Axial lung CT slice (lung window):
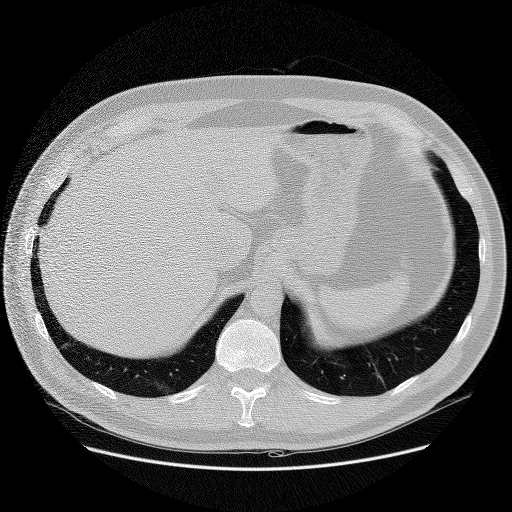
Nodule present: no